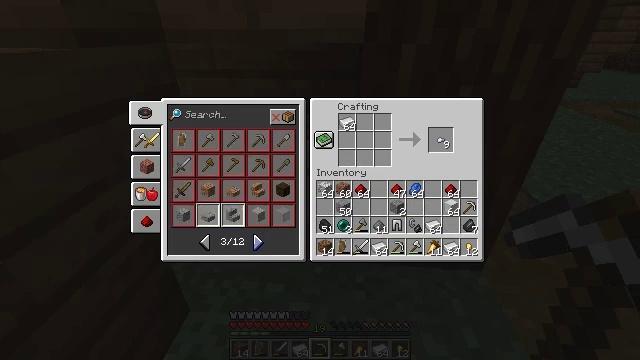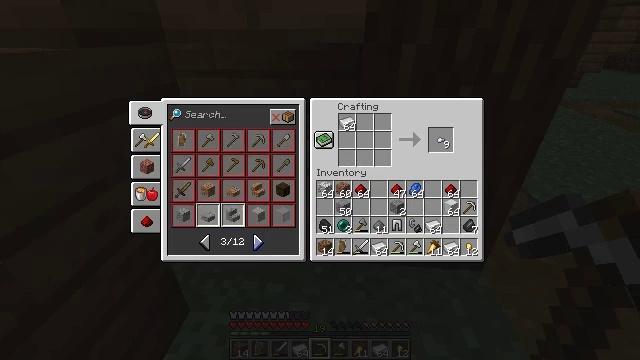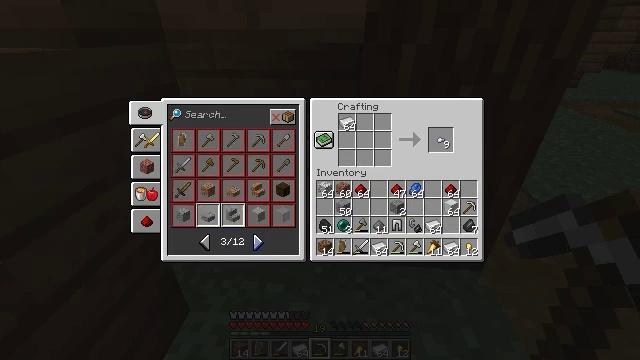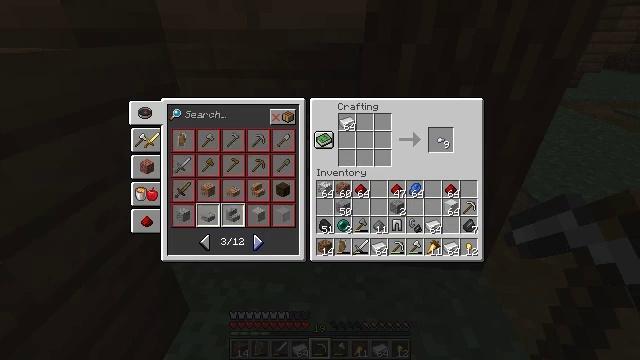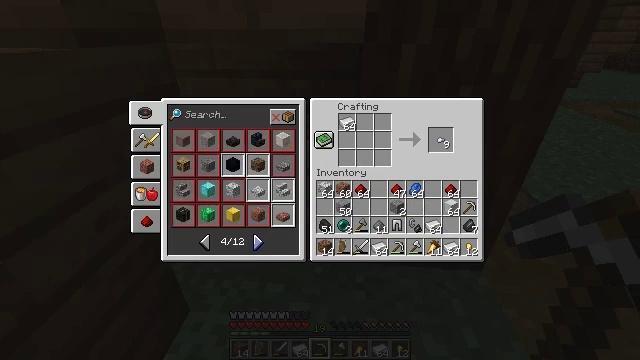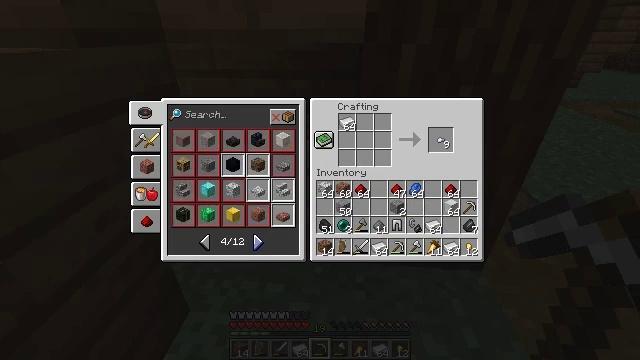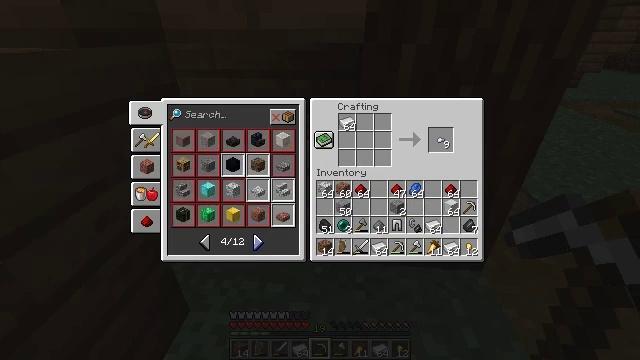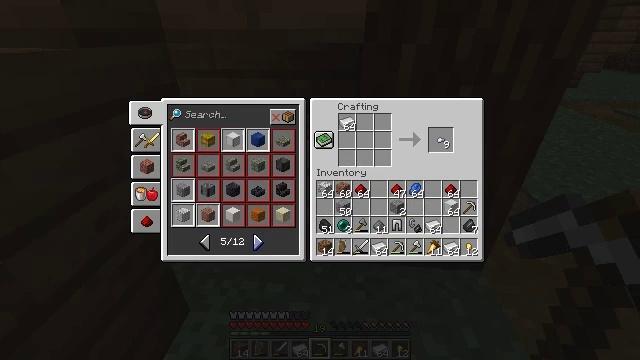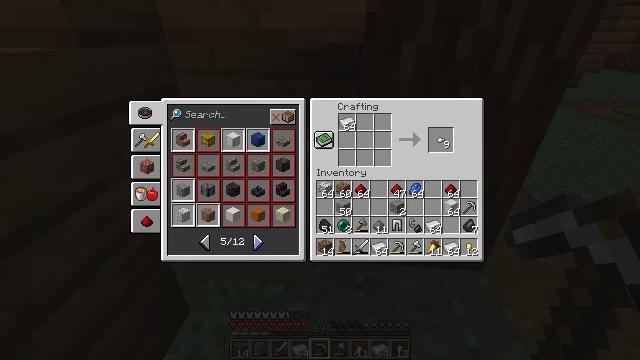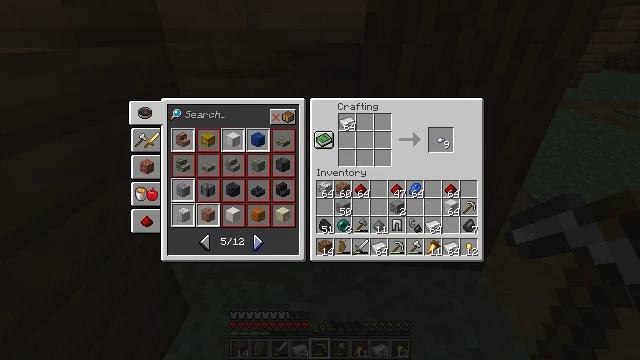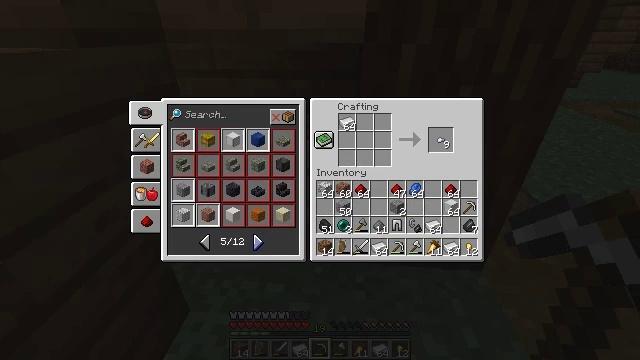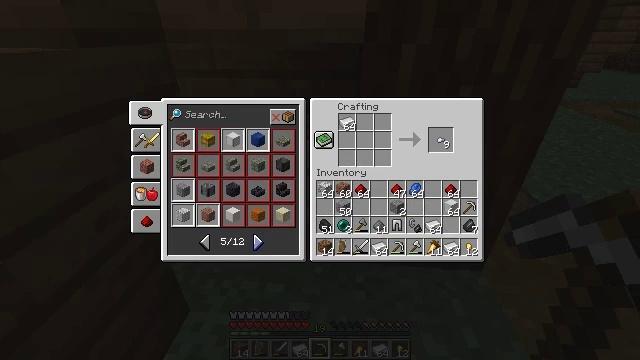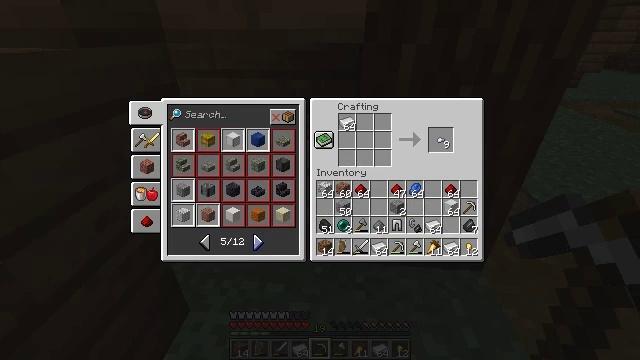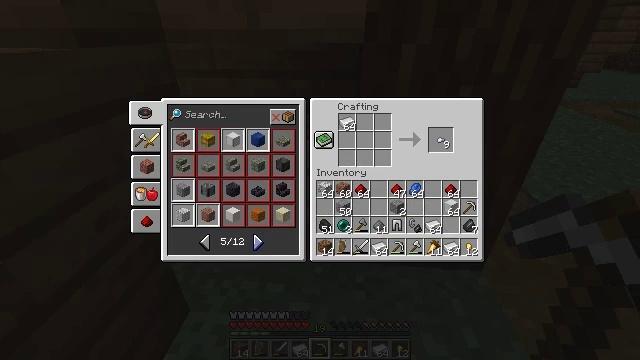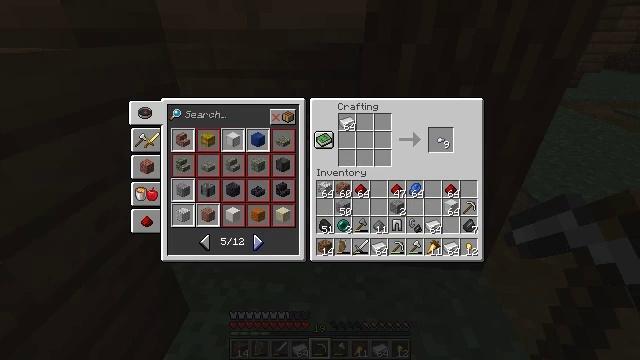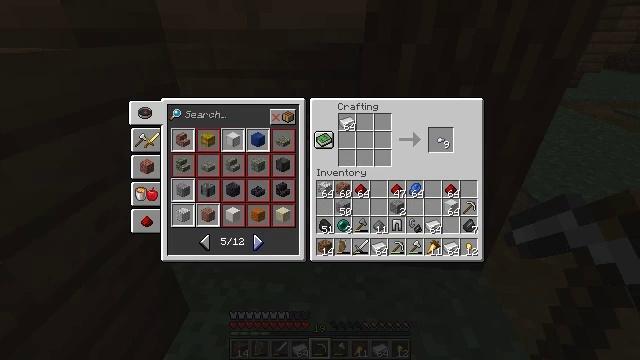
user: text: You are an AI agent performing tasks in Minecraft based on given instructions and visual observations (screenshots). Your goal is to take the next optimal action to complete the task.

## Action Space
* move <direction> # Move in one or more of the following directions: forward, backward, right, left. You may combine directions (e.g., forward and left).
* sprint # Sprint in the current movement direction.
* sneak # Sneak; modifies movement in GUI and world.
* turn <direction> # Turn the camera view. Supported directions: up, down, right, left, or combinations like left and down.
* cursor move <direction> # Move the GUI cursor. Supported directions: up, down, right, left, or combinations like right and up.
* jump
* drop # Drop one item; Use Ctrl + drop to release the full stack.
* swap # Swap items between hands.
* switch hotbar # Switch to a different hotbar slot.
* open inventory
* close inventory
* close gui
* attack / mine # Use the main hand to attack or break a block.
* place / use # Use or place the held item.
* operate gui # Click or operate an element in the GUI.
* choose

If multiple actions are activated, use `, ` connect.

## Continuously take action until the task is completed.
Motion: motion action
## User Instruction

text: Craft an iron block.
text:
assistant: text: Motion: attack / mine
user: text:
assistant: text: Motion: attack / mine
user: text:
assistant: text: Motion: no_op
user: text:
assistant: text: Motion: attack / mine
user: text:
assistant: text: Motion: attack / mine
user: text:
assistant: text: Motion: no_op
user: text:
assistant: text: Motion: attack / mine
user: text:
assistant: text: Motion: attack / mine
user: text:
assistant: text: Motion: attack / mine
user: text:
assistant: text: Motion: no_op
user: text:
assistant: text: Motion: no_op
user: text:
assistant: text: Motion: no_op
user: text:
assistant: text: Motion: no_op
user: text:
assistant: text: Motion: no_op
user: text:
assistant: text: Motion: no_op
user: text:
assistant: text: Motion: no_op
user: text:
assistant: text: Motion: turn left and up
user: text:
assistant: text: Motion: sneak, turn left and up
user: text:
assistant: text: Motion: sneak, turn up
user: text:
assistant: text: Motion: sneak
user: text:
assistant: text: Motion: sneak
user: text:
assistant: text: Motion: sneak
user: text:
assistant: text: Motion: sneak
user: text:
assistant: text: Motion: sneak
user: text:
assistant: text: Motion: sneak
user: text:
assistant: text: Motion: sneak
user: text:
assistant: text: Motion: sneak
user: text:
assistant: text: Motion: sneak
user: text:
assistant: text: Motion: sneak, attack / mine
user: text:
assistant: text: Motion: sneak, attack / mine